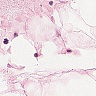
Metastatic tissue present: no